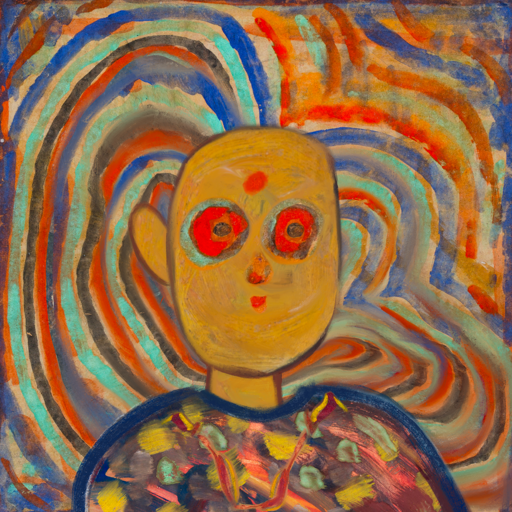
Background: Sisters, Head And Neck Front: After_Raid, Face Front: Sisters, Bust: Mother_And_Son_Mother, Hair Front: Blank, Head Accessory: Blank, Second Necklace: Gypsy_Mother_1, Necklace: Blank, Baby: Blank